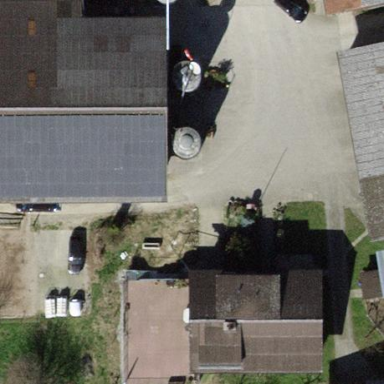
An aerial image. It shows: Farmyard in rural farm setting.